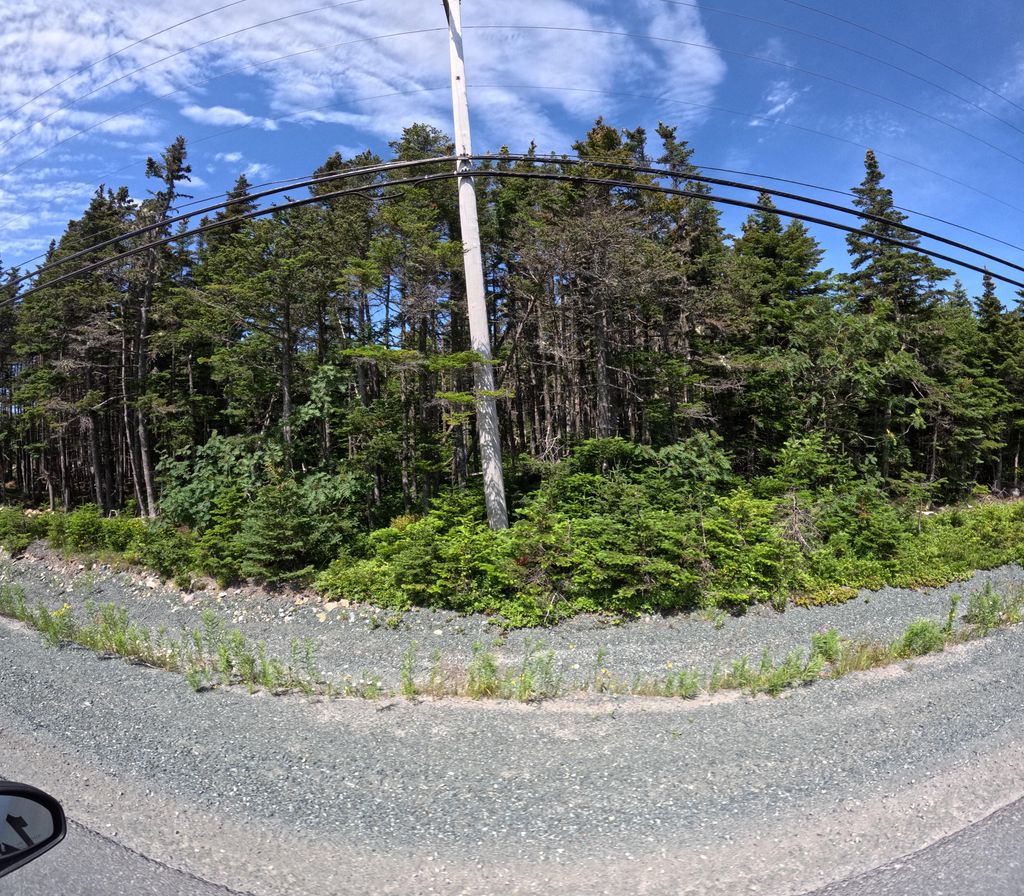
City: st_johns